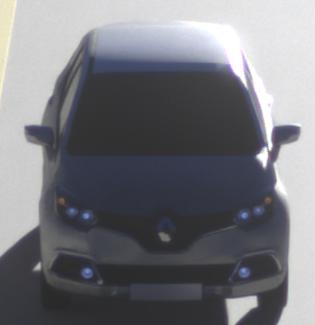
Make: Renault
Model: Captur ENERGY TCe 90
Detailed model: Captur (I)
Model produced from: 2013/06
Model produced until: 2015/05
Doors: 5
Color: white
Road condition: dry road
Daytime: sunrise or sunset
Contrast: high contrast